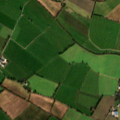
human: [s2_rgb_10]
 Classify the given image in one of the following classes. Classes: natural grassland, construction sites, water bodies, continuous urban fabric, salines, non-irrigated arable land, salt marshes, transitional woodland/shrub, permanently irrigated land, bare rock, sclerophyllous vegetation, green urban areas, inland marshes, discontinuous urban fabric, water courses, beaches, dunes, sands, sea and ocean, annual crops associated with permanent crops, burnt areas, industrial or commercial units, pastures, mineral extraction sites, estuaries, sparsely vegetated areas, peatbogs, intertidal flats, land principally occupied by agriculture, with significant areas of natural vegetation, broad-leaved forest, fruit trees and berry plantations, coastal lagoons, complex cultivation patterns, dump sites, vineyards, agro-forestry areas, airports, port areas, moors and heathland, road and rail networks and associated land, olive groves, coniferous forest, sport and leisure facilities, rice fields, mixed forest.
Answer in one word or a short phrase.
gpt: non-irrigated arable land, pastures